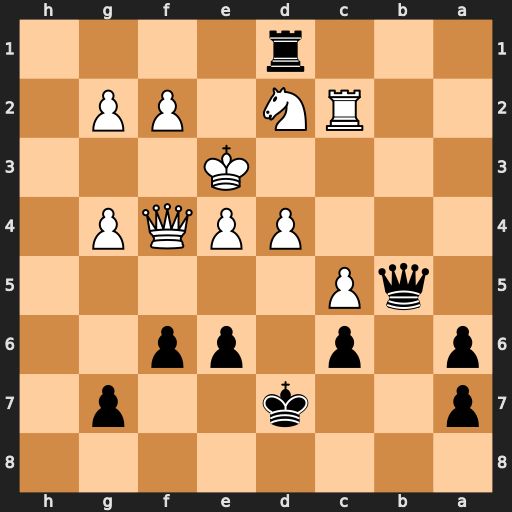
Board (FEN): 8/p2k2p1/p1p1pp2/1qP5/3PPQP1/4K3/2RN1PP1/3r4
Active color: b
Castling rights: -
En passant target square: -
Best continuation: Re1+ Kf3 Qd3+ Qe3 Rxe3+